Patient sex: M
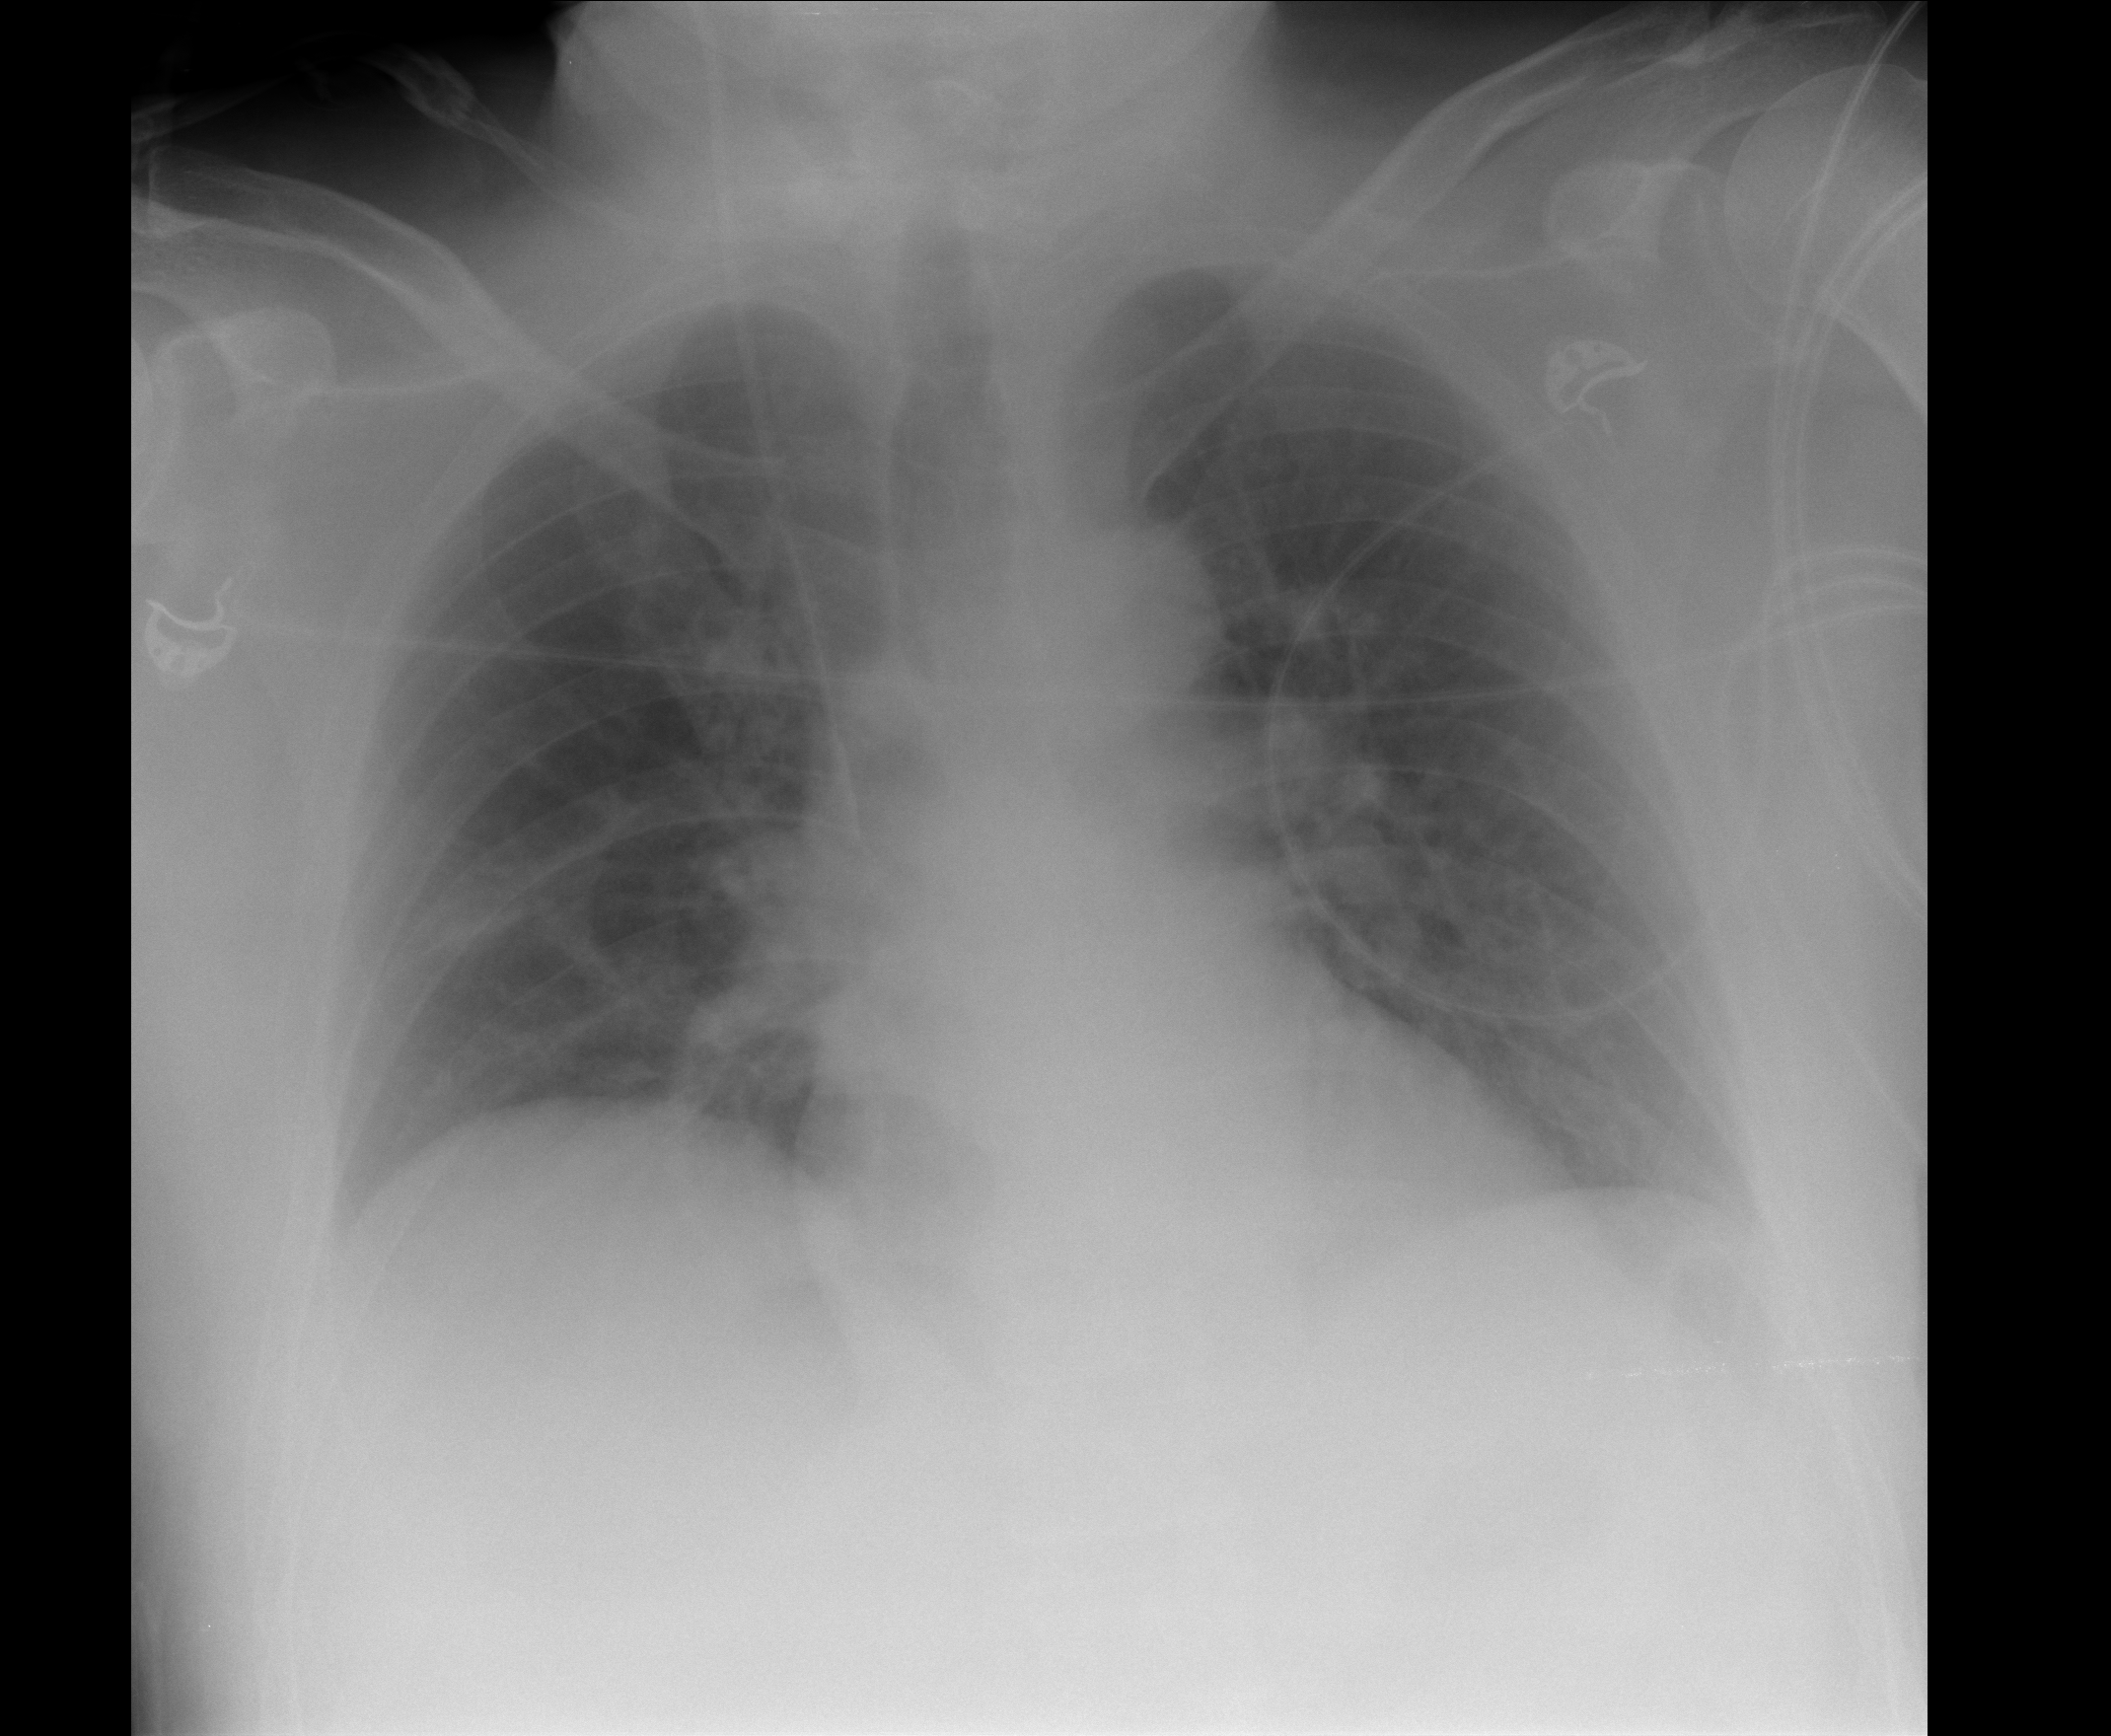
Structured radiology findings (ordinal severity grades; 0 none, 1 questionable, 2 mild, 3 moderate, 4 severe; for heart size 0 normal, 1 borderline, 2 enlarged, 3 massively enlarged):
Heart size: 0
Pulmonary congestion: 0
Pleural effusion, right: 0
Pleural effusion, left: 0
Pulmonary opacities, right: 0
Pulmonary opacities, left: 0
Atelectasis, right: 1
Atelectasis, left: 1